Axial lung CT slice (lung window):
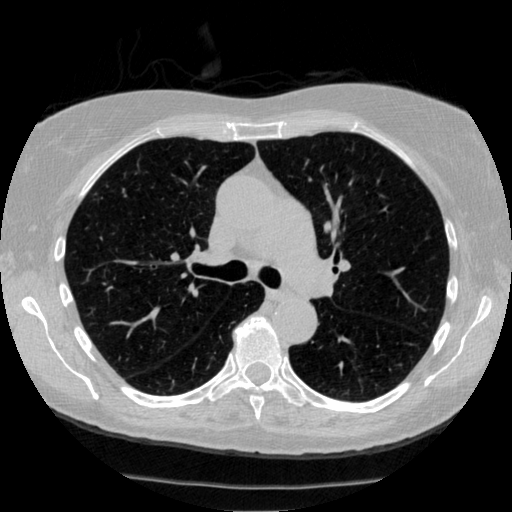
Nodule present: no